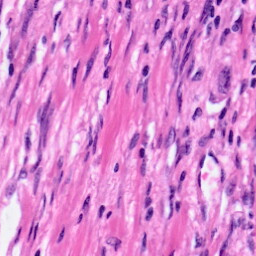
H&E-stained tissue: Pancreatic